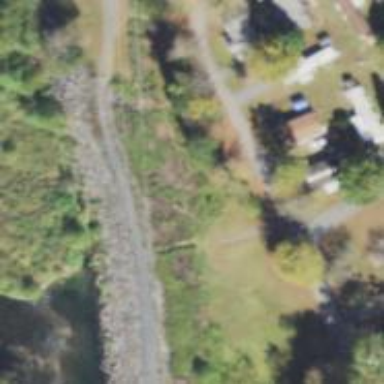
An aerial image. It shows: Path along levee embankment.